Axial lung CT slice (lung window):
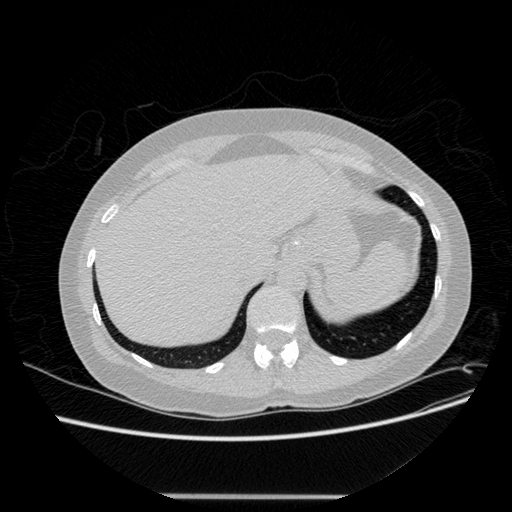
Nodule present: no